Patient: sex M, age 61
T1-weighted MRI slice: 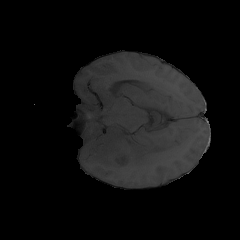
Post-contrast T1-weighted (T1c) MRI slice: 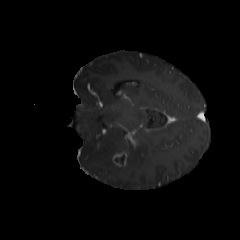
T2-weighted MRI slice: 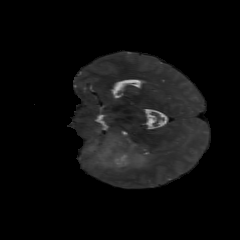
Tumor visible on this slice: yes
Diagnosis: Glioblastoma, IDH-wildtype
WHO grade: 4